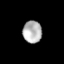
Tissue: lung
Cell type: Myeloid cells
Senescence score: 0.2364
Nuclear area (px): 411
Mean DAPI intensity: 180.652